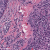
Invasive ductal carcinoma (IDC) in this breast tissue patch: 1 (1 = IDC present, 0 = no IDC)